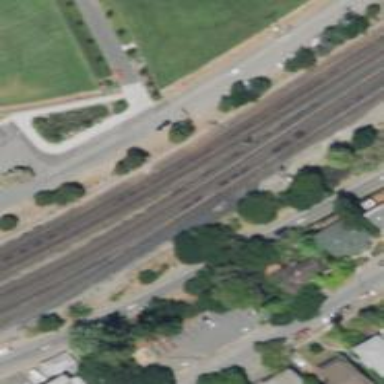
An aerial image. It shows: Railway signal.